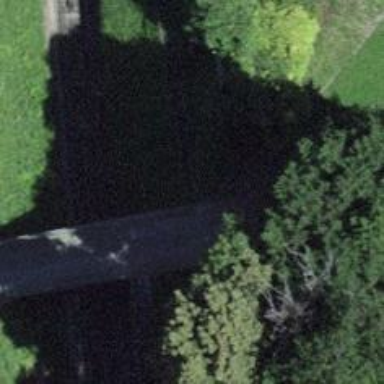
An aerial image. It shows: Residential road with arch bridge.